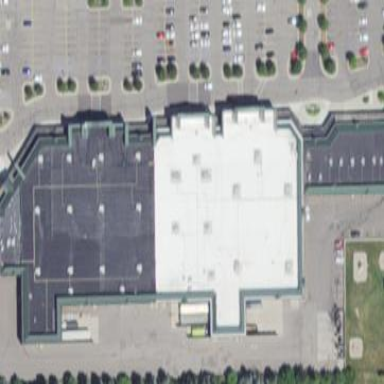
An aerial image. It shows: Building.